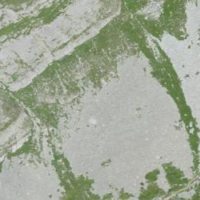
EUNIS habitat code: 31
Species observed at this site:
Oenanthe oenanthe
Carduelis carduelis
Anthus spinoletta